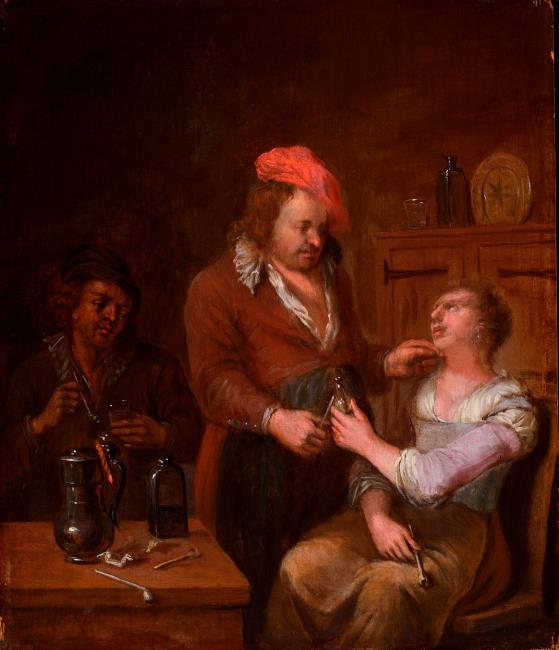
Title: Inn scene with smokers
Artist: attributed to Bernardus van Schijndel
Earliest date: 1662
Latest date: 1709
Genre: painting
Iconography: Tobacco
Keywords: inn scene, inn interior, three human figures, man, woman, smoking a pipe, drinking, glass in the hand, pipe, tobacco, slow-match, ewer (vessel), on a table, pewter (metalwork)